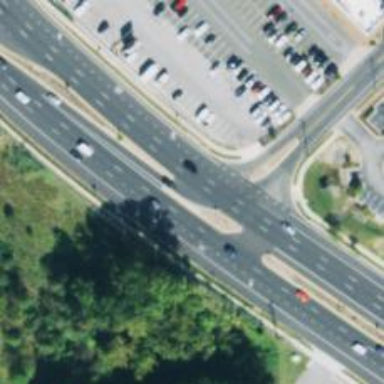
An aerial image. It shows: Trunk link highway.